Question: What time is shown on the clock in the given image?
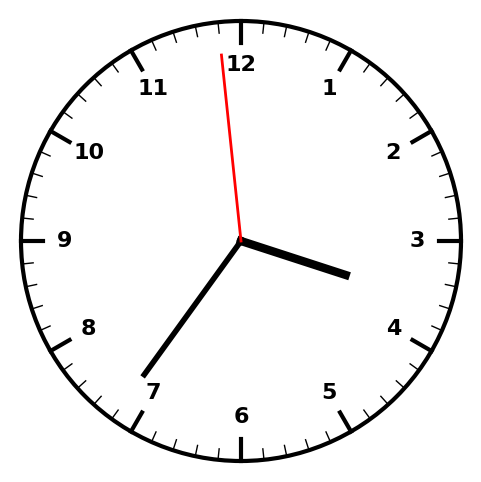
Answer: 03:35:59